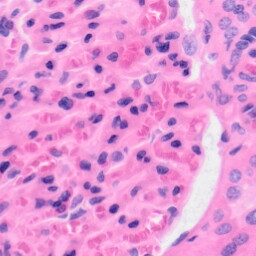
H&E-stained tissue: Kidney